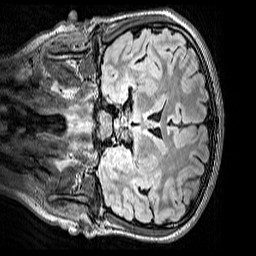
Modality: FLAIR
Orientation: coronal
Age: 11
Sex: male
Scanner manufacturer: siemens
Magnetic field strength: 3 T
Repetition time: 5 s
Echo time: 0.388 s